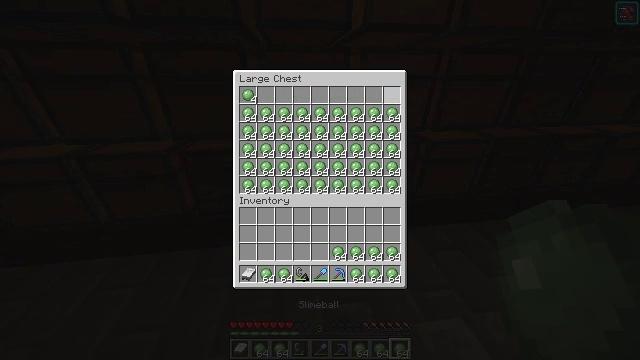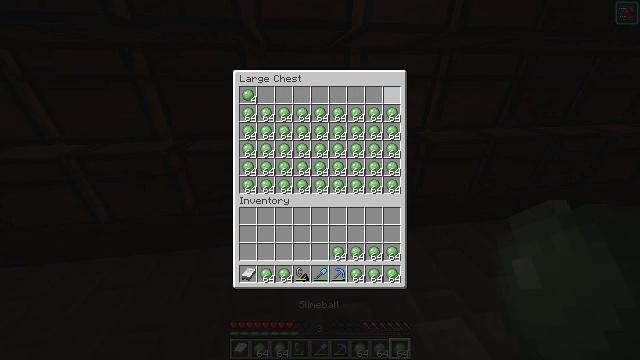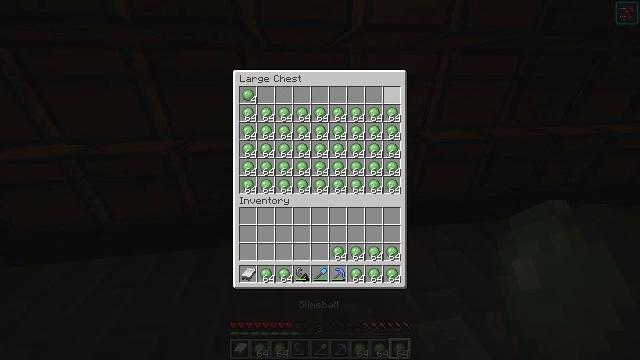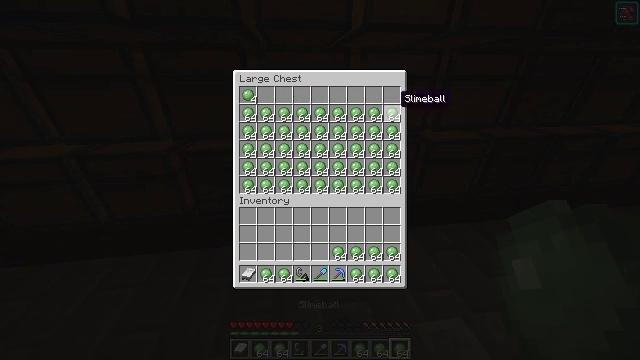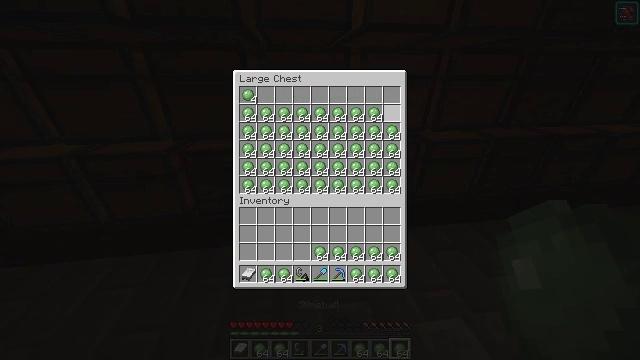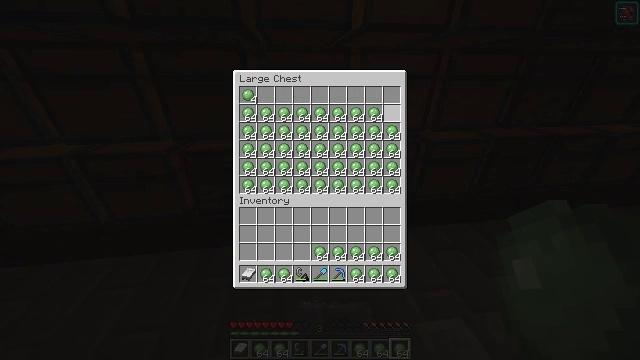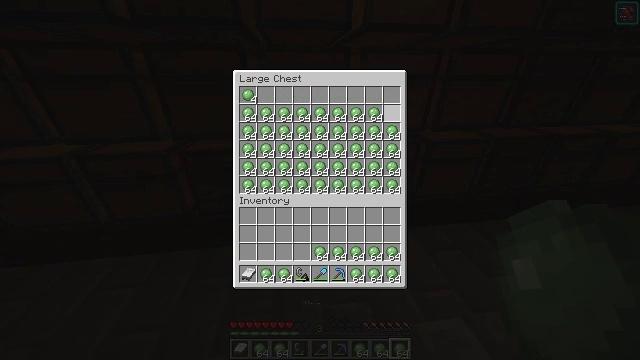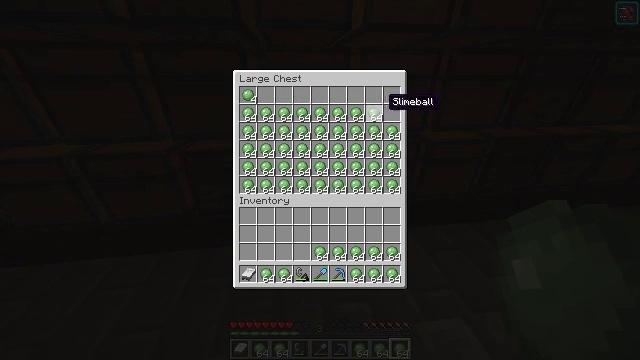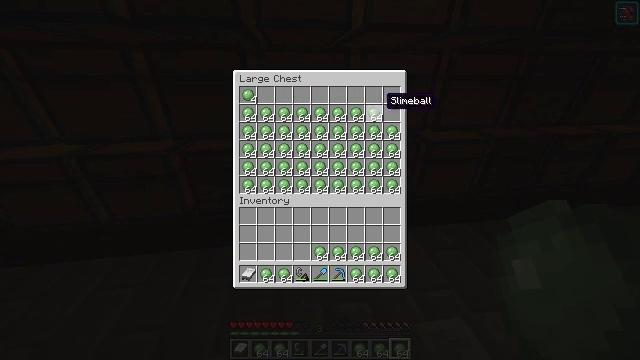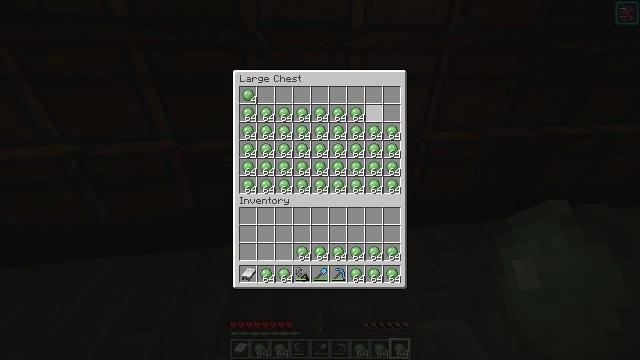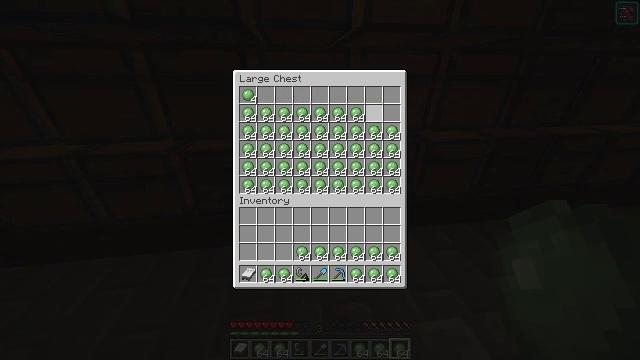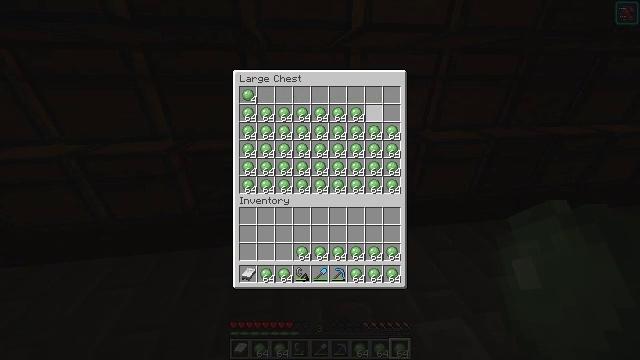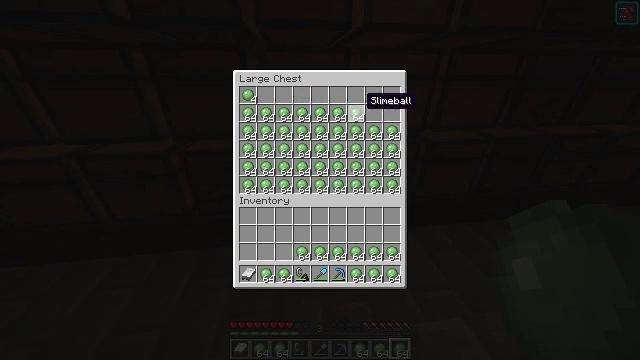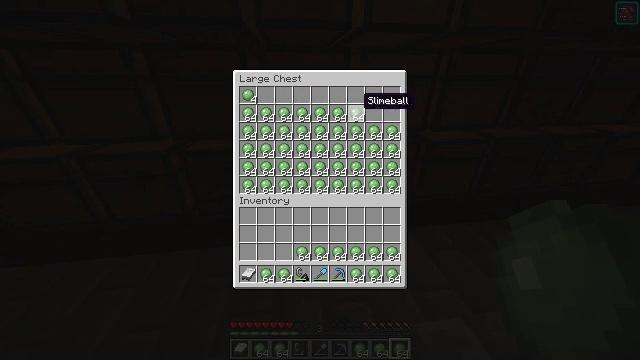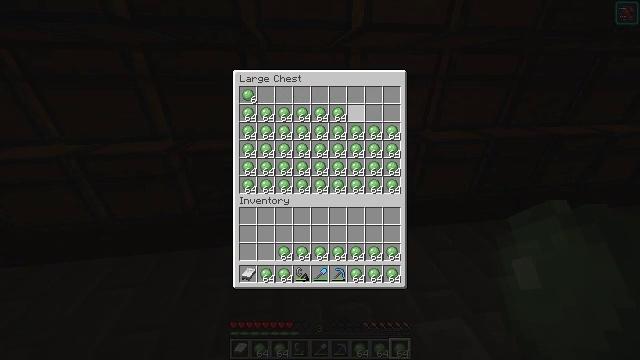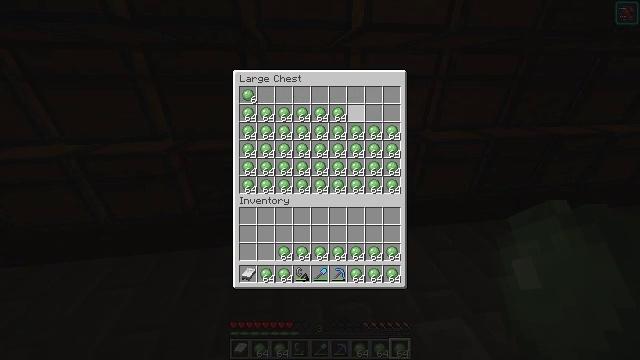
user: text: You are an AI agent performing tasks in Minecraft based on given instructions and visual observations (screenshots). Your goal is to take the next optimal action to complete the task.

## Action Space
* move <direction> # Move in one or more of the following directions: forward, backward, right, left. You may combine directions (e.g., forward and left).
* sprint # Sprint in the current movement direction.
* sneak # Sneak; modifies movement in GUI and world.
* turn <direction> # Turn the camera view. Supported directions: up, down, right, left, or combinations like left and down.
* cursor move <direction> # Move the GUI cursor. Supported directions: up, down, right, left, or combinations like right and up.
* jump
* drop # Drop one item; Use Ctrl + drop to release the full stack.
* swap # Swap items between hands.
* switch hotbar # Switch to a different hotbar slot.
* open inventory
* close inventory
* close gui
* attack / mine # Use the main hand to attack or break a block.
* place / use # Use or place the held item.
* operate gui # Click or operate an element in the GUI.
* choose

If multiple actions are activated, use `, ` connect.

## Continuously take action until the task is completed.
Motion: motion action
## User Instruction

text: Turn slimeballs into a slime block at a crafting table.
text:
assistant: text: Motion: sneak, choose
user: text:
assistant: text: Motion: sneak, cursor move down
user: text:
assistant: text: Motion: sneak
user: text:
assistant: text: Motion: sneak, choose
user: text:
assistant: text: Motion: sneak, choose
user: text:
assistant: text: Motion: sneak, choose
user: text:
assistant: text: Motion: sneak, cursor move left
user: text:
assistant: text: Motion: sneak
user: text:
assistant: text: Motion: sneak, choose
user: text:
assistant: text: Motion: sneak, choose
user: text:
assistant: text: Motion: sneak
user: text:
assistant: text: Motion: sneak, cursor move left
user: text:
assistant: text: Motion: sneak
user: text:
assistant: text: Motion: sneak, choose
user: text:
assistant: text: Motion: sneak, choose
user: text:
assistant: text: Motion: sneak, cursor move left
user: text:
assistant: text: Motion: sneak
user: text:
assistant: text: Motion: sneak
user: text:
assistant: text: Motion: sneak, choose
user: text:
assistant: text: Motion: sneak, cursor move left
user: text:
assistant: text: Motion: sneak
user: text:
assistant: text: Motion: sneak, choose
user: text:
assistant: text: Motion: sneak, choose
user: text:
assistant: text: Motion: sneak
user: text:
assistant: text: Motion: sneak
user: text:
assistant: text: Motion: sneak
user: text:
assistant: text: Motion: sneak, choose
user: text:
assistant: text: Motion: sneak, choose
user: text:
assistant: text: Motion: sneak
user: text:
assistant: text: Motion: sneak, cursor move left